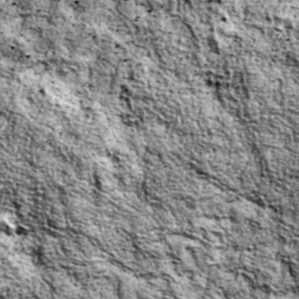
Label: non_frost